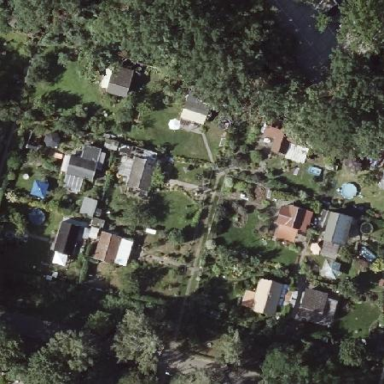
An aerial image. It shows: Plot in the allotments with lot boundary.